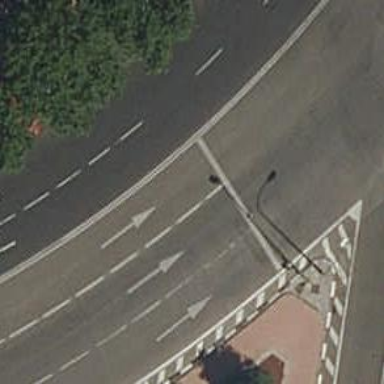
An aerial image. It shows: Road with traffic signals.